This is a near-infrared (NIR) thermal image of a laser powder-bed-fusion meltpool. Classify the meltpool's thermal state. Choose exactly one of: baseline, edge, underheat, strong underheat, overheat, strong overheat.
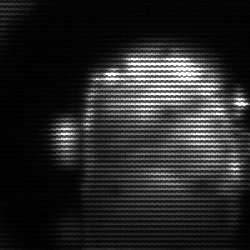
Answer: baseline